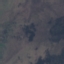
Land use / land cover: HerbaceousVegetation